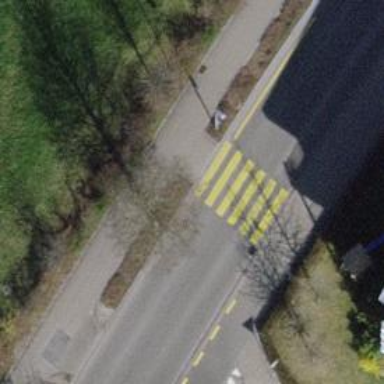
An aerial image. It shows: Marked road crossing.